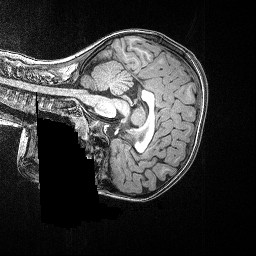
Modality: T1w
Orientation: sagittal
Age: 83
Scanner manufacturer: siemens
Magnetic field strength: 3 T
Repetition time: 2.5 s
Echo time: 0.00347 s